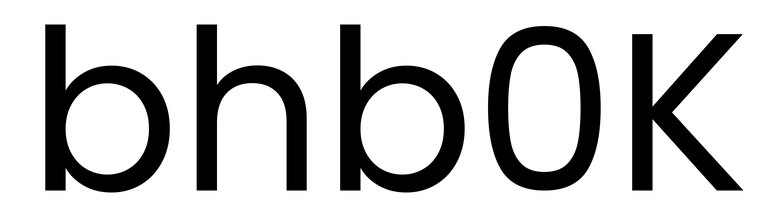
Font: Poppins-Regular